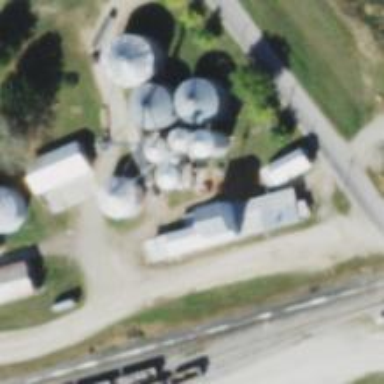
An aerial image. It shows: Silo.